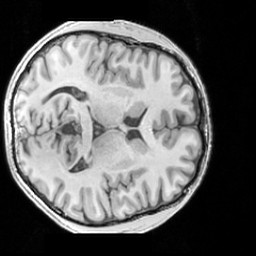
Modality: T1w
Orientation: axial
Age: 27
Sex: male
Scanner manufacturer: siemens
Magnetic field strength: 3 T
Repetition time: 1.63 s
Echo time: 0.00311 s